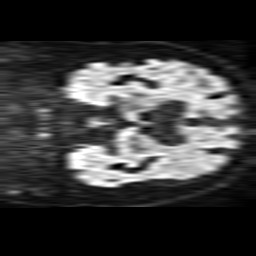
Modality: TRACE
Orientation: coronal
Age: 61
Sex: male
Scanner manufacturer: philips
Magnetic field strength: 1.5 T
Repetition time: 3.643 s
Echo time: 0.09255 s